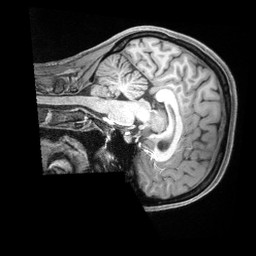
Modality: T1w
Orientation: sagittal
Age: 28
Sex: female
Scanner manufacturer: siemens
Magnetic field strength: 3 T
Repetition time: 2.4 s
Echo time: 0.00226 s